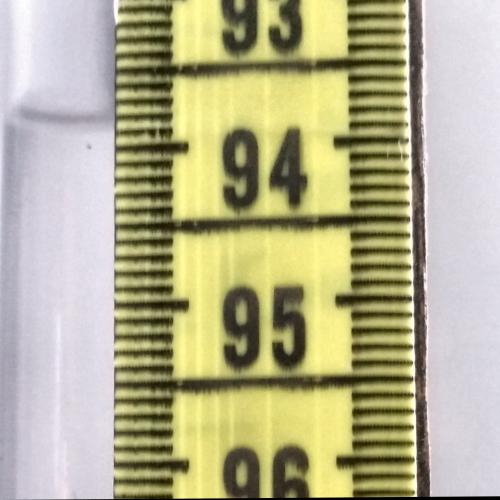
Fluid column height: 93.8 cm